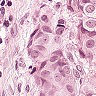
Metastatic tissue present: yes